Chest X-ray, PA view. Patient: 29 years old, sex F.
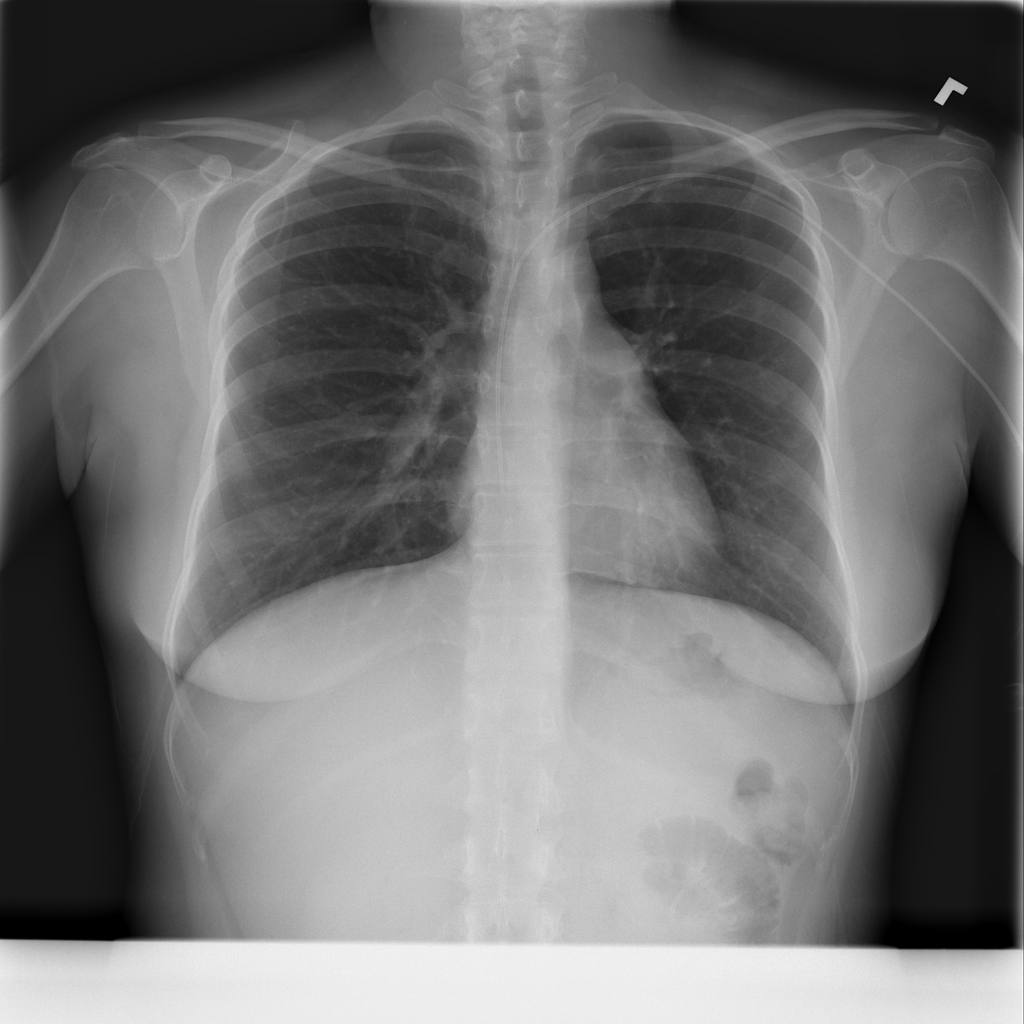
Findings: No Finding